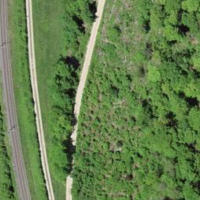
EUNIS habitat code: 41
Species observed at this site:
Vincetoxicum hirundinaria